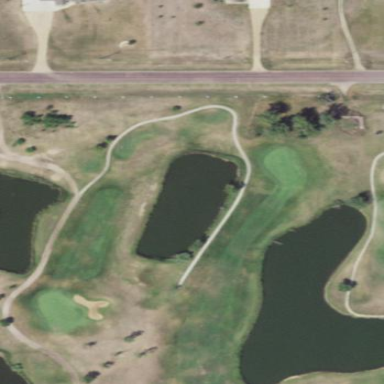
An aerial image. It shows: Scenic view of water hazard on golf course. The natural water feature adds beauty to the landscape.